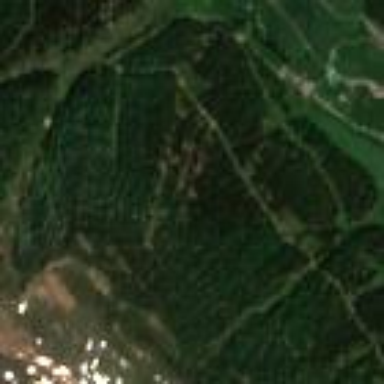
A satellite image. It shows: Forest area.